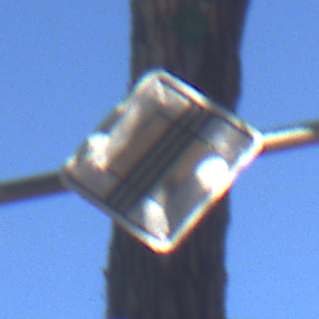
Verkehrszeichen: EndeVorfahrtsstrasse
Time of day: MorningAfternoon
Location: Outdoor (Suburban)
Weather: Clear
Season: NotSpecified
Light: Natural